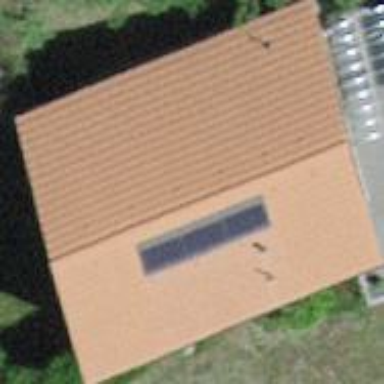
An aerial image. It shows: Gabled building.